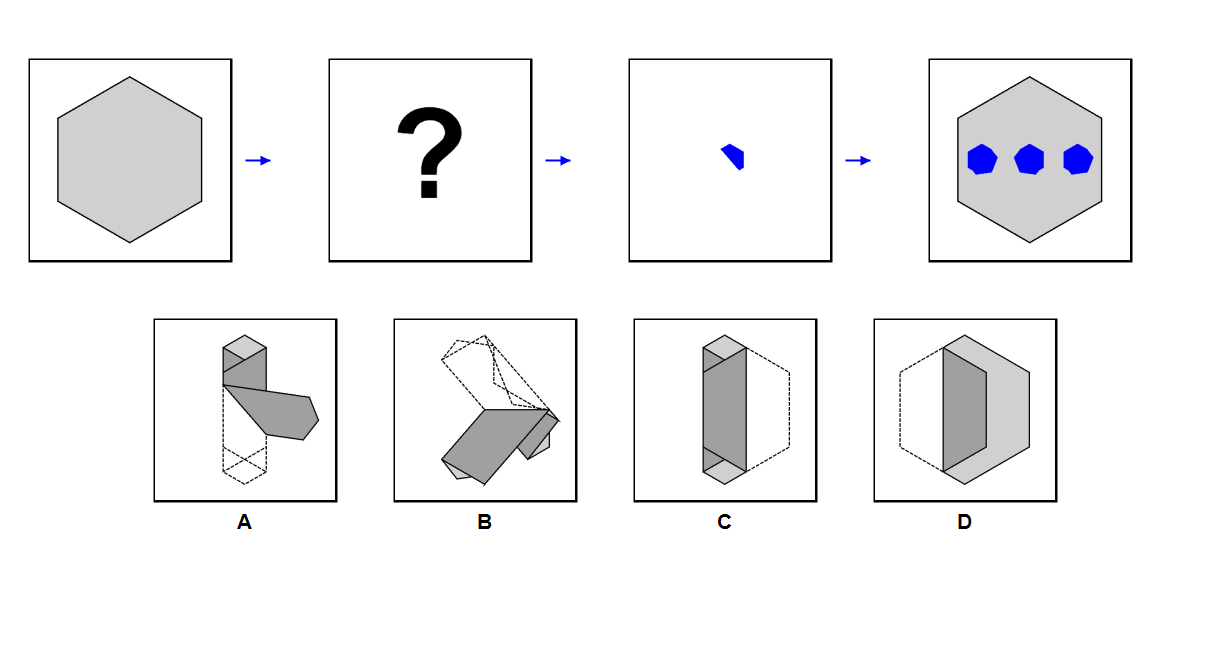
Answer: B